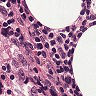
Metastatic tissue present: yes